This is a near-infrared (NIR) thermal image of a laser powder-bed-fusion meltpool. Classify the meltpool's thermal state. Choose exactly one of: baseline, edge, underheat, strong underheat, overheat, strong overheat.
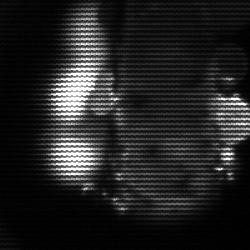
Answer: strong underheat